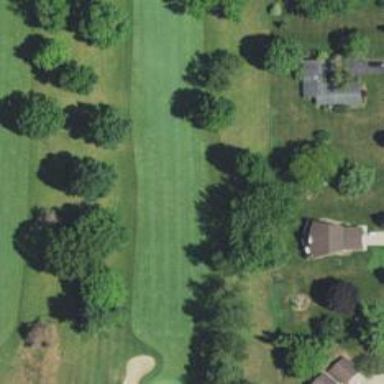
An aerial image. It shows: View of golf hole.